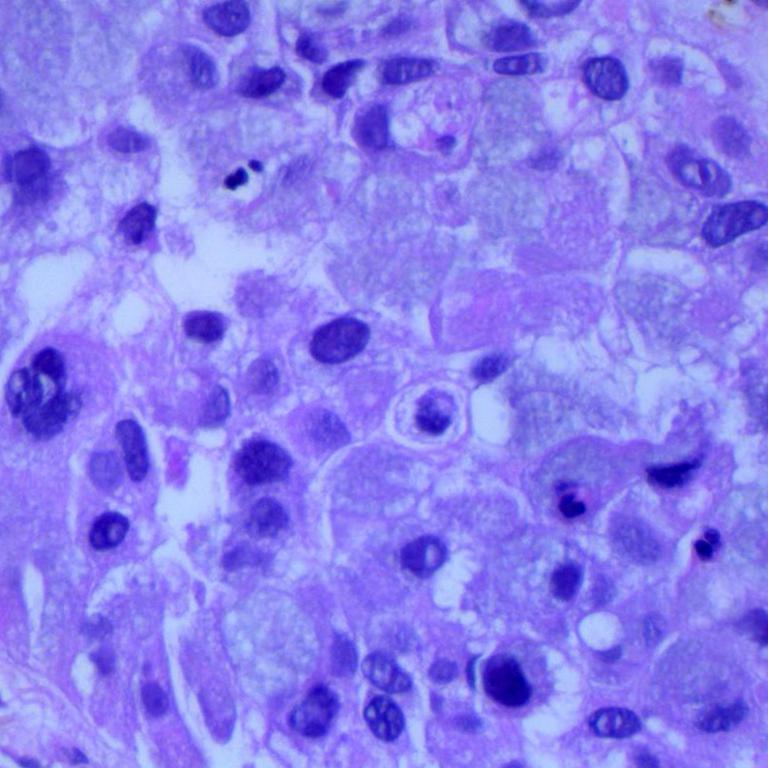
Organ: lung
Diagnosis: adenocarcinomas